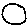
Label: circle